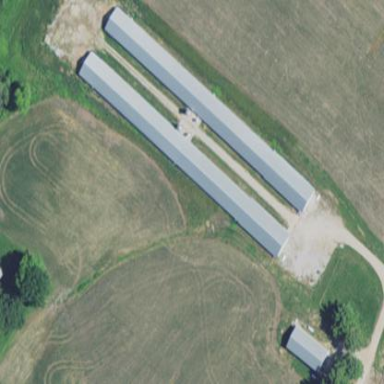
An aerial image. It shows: Farm auxiliary building.